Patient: sex F, age 43
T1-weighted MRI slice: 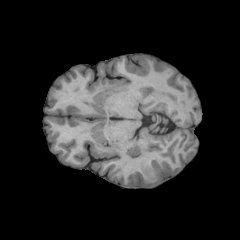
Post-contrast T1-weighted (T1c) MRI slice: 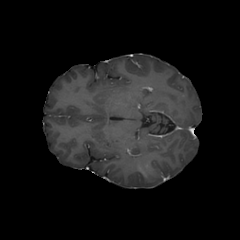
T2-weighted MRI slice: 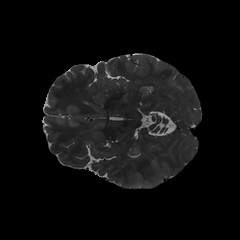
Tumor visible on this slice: yes
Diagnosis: Astrocytoma, IDH-wildtype
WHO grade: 3